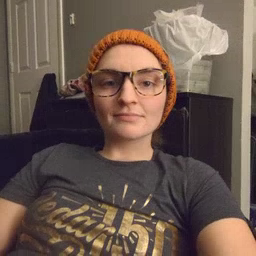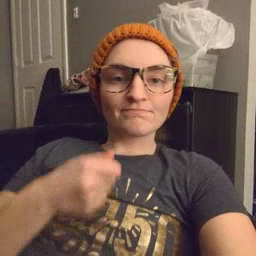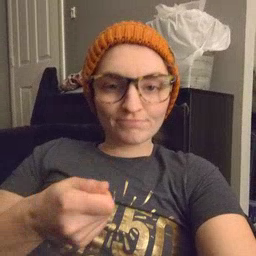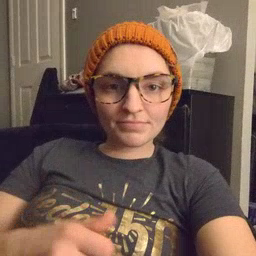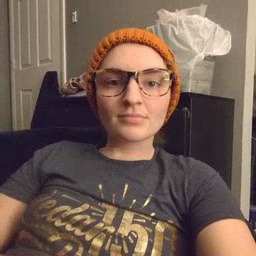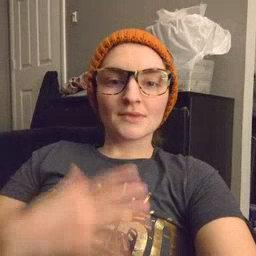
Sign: vacuum